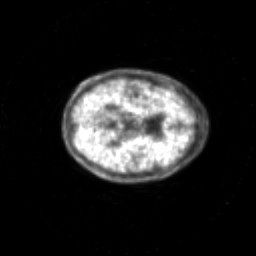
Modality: PET
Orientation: axial
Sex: female
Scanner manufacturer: siemens